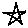
Label: star